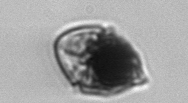
Label: Gyrodinium